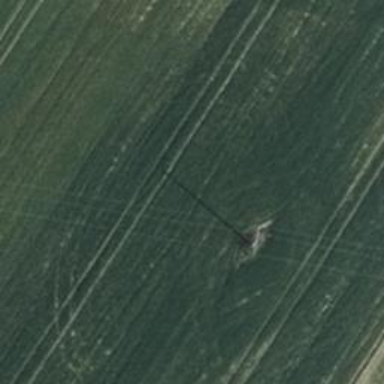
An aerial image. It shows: Minor power line.